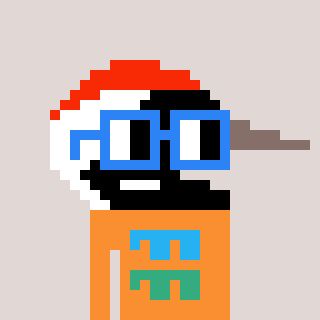
a pixel art character with square blue glasses, a crane-shaped head and a orange-colored body on a warm background